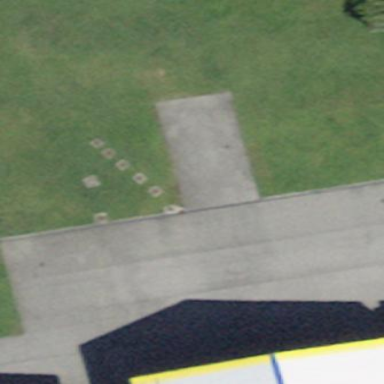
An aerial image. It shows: Image showing helipad at airport.